Question: I am trying to create a UI in JavaFX which should have two columns and one row. The row should span from top to bottom (100% height) and the columns should be 80% and 20% wide respectively. In the first column, I am creating a textarea, while the second one has a sidebar with multiple buttons.
The problem I am facing is that the textarea is not getting full height. I can change the height in px, but I want to change in percentage. I tried adding RowConstraint, but it does not works. Any idea how should I proceed?
'''
public void start(Stage primaryStage)
{
primaryStage.setTitle("Particles");
primaryStage.setResizable(false);
GridPane grid = new GridPane();
grid.setVgap(10);
grid.setHgap(10);
RowConstraints row1 = new RowConstraints();
row1.setPercentHeight(100);
ColumnConstraints column1 = new ColumnConstraints();
column1.setPercentWidth(80);
ColumnConstraints column2 = new ColumnConstraints();
column2.setPercentWidth(20);
TextArea environment = new TextArea();
grid.add(environment, 0, 0);
Button start = new Button("START");
HBox hbBtn = new HBox(10);
hbBtn.setAlignment(Pos.CENTER);
hbBtn.getChildren().add(start);
grid.add(hbBtn, 1, 0);
Scene scene = new Scene(grid, 725, 500);
primaryStage.setScene(scene);
primaryStage.show();
}
'''
My Output:

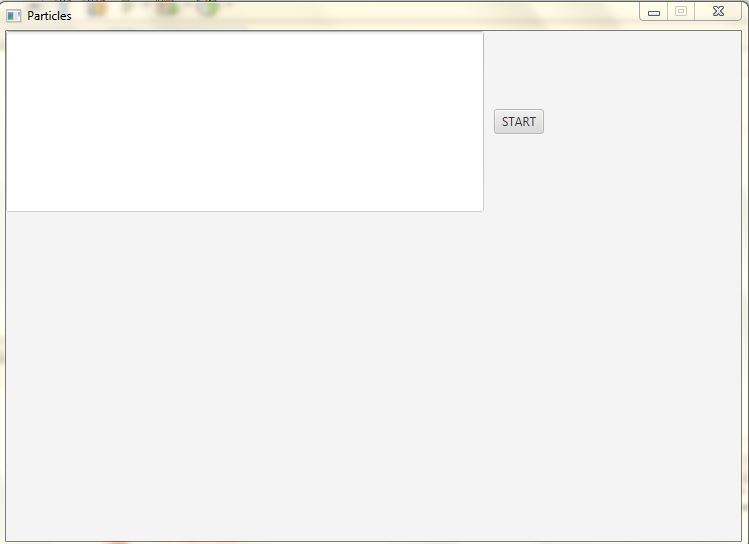
Answer: You need to add the 'Vgrow Priority' of the 'TextField' as 'Always'
'''
GridPane.setVgrow(environment, Priority.ALWAYS);
'''
In your code :
'''
TextArea environment = new TextArea();
grid.add(environment, 0, 0);
GridPane.setVgrow(environment, Priority.ALWAYS);
'''
Output: